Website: crate-barrel
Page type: customer-info-address
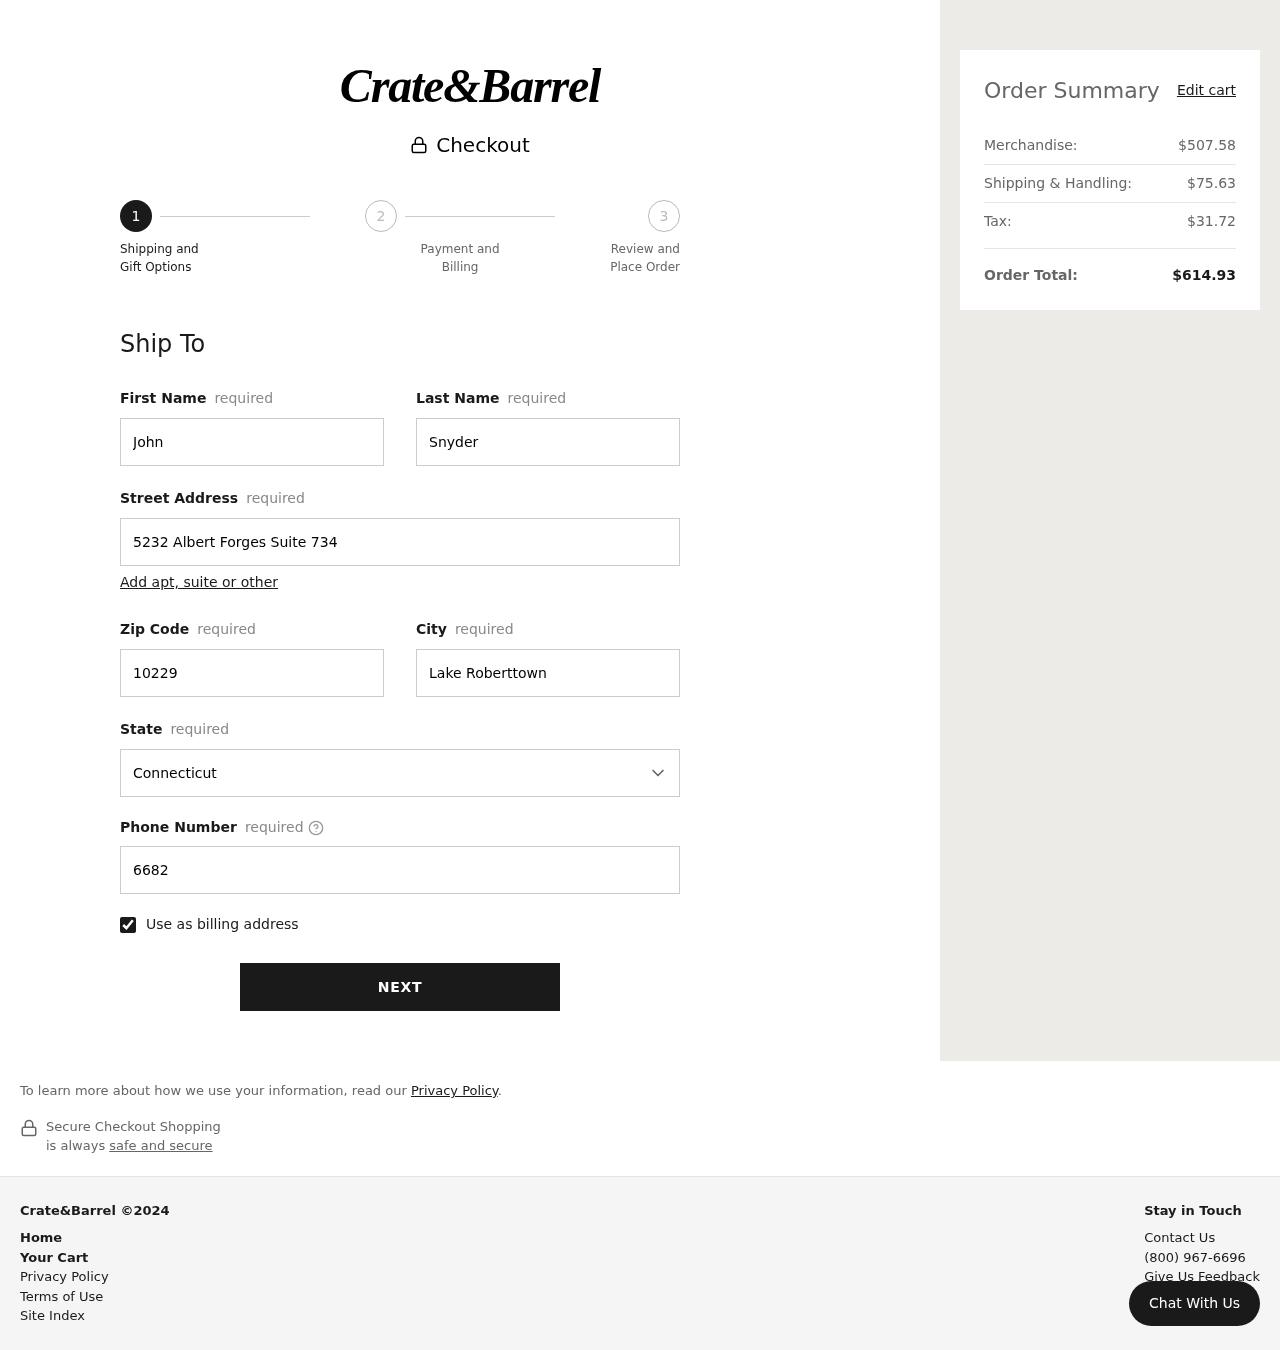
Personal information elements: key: PII_CITY
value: Lake Roberttown
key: PII_FIRSTNAME
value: John
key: PII_LASTNAME
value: Snyder
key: PII_PHONE
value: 6682086435
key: PII_POSTCODE
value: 10229
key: PII_STATE
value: Connecticut
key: PII_STREET
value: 5232 Albert Forges Suite 734
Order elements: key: ORDER_SUBTOTAL
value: $507.58
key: ORDER_SHIPPING_COST
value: $75.63
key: ORDER_TAX
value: $31.72
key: ORDER_TOTAL
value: $614.93